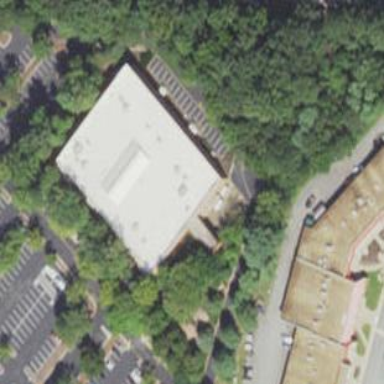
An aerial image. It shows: Building that serves as place of worship.